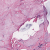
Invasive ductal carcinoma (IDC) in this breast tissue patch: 1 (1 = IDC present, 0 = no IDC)